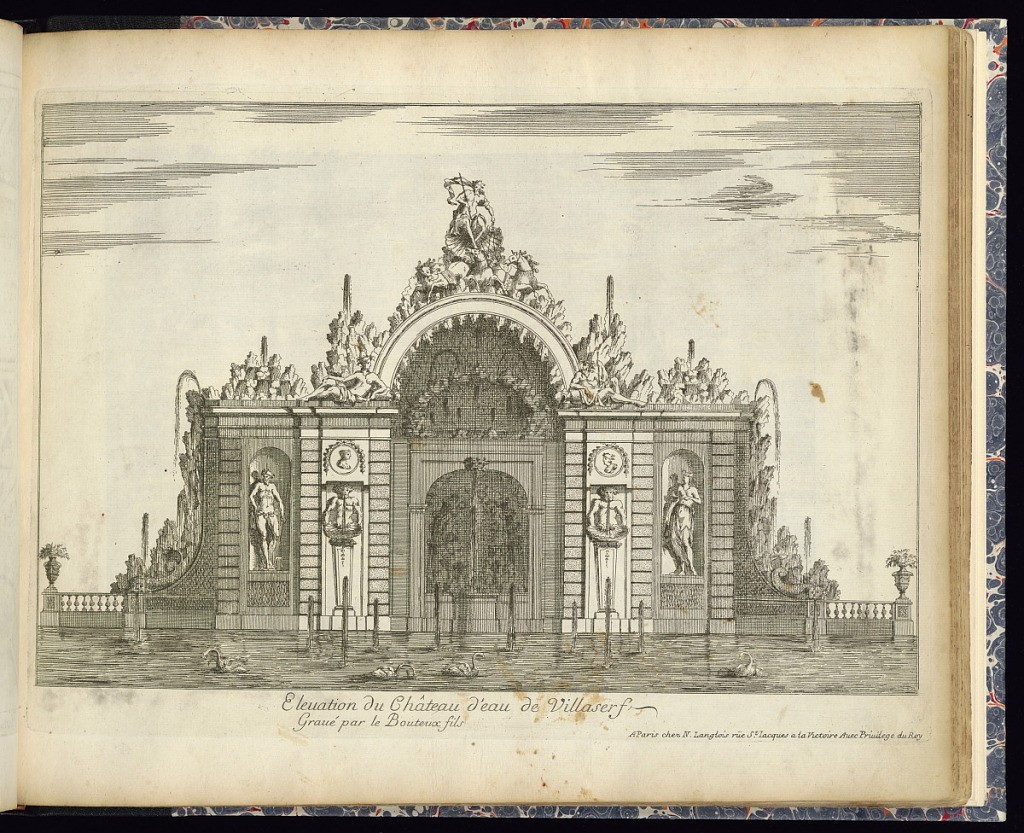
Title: Elevation du Château d’eau de Villaserf
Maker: Michel Lebouteux, French, 1648 – 17..
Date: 1683–1691
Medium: Etching on laid paper
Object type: Print
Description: Elevation of the water chateau of Vilaserf. View of fountain and basin with an architectural feature decorated with a central arched niche, rockwork, rocaille, statues, sculptural groups, herms, roundels, dolphins, vases, and balustrades. Jets of water in the foreground with swans in the water. The plate is titled and signed.